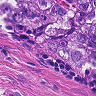
Metastatic tissue present: yes